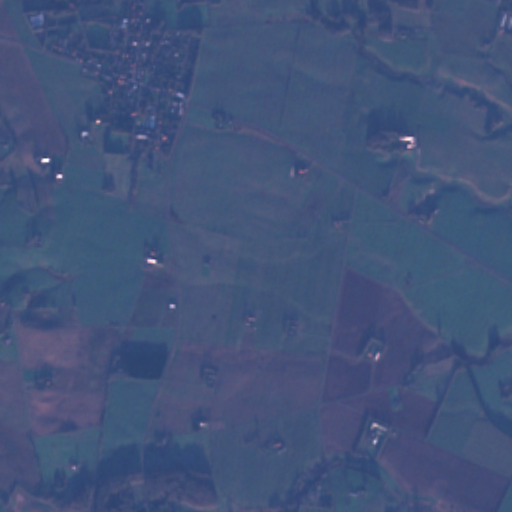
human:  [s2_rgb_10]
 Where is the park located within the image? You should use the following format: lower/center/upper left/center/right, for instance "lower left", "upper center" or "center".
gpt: The park is located in the upper left of the image.
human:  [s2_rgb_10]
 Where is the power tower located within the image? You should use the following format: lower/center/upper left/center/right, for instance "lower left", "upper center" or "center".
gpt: The power tower is located in the lower left of the image.
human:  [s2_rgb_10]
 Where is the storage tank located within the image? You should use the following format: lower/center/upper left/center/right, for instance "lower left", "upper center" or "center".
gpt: The storage tank is located in the upper center of the image.
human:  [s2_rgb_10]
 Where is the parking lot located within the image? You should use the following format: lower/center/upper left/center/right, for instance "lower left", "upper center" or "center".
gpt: There is no parking lot in the image.